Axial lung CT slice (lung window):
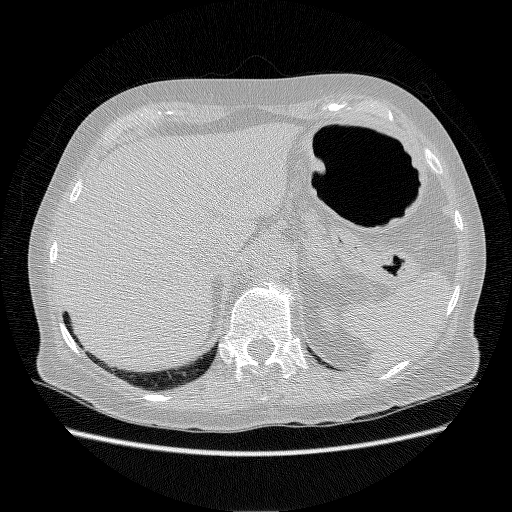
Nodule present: no